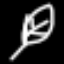
Label: leaf